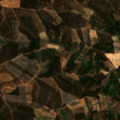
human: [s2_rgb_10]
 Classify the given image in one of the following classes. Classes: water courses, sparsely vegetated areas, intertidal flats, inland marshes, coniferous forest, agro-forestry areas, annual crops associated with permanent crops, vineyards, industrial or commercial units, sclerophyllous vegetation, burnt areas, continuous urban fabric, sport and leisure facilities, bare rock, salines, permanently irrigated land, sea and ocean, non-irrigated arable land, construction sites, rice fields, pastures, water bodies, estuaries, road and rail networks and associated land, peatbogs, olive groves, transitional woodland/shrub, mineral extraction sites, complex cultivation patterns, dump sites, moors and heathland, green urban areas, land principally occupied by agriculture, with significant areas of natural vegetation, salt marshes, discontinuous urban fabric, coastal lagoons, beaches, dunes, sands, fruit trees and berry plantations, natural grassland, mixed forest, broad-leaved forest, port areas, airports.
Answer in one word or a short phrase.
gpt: complex cultivation patterns, broad-leaved forest, transitional woodland/shrub